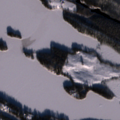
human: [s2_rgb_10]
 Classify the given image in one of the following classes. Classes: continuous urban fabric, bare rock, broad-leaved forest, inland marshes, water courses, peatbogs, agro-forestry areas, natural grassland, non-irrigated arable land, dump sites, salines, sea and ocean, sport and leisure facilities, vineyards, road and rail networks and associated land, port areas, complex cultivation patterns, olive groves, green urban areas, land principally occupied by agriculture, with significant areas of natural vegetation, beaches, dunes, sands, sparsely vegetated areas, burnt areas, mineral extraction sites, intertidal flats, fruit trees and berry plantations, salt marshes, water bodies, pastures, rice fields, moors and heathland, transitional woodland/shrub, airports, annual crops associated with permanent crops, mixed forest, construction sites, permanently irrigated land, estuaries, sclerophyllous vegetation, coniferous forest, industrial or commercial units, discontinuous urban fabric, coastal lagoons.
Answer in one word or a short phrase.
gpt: coniferous forest, transitional woodland/shrub, peatbogs, water bodies